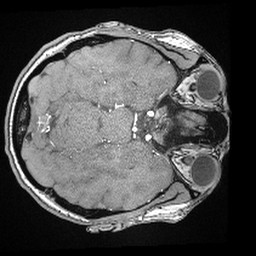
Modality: angio
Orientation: axial
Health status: ill
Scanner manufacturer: siemens
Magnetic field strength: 3 T
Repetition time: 0.021 s
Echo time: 0.00343 s